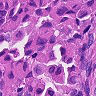
Metastatic tissue present: yes